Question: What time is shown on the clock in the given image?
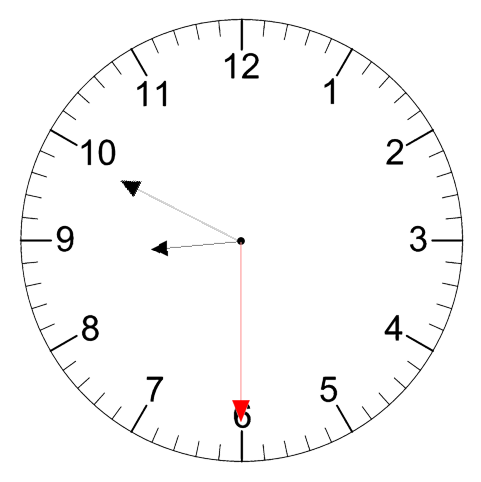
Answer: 08:49:30